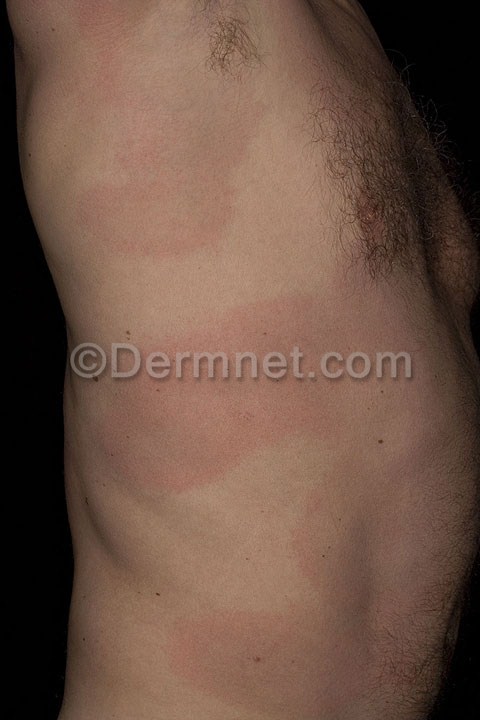
Disease: Scabies Lyme Disease and other Infestations and Bites